Field crop: maize
Growth stage: 2
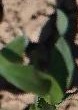
Species: maize